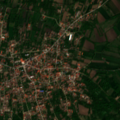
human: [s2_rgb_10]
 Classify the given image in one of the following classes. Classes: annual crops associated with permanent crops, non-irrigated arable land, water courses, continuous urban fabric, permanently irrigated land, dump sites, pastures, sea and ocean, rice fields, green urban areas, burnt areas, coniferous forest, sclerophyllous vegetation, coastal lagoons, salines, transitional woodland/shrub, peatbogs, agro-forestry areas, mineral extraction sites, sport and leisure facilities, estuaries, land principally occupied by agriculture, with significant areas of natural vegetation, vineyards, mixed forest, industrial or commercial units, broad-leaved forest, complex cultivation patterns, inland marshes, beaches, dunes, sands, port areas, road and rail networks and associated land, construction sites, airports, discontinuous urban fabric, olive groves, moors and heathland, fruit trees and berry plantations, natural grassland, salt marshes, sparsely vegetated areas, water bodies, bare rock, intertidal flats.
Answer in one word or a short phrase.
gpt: discontinuous urban fabric, non-irrigated arable land, land principally occupied by agriculture, with significant areas of natural vegetation, transitional woodland/shrub